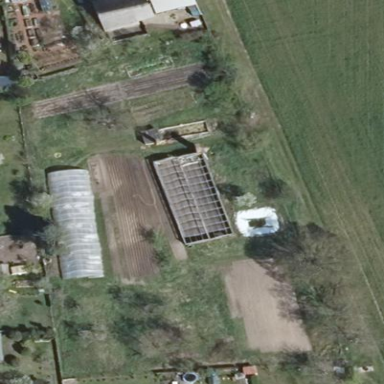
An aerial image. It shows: Plant nursery.